Question: Using the fda package I have created the fd object called "curve":
'''
splinebasis = create.bspline.basis(rangeval = c(0,100),
nbasis = 23,
norder = 4)
curve = smooth.basis(x, y, splinebasis)$fd
'''
At this point I can easily plot my fd object through the command:
'''
plot(curve)
'''

Obtaining a fine result.
*.
-
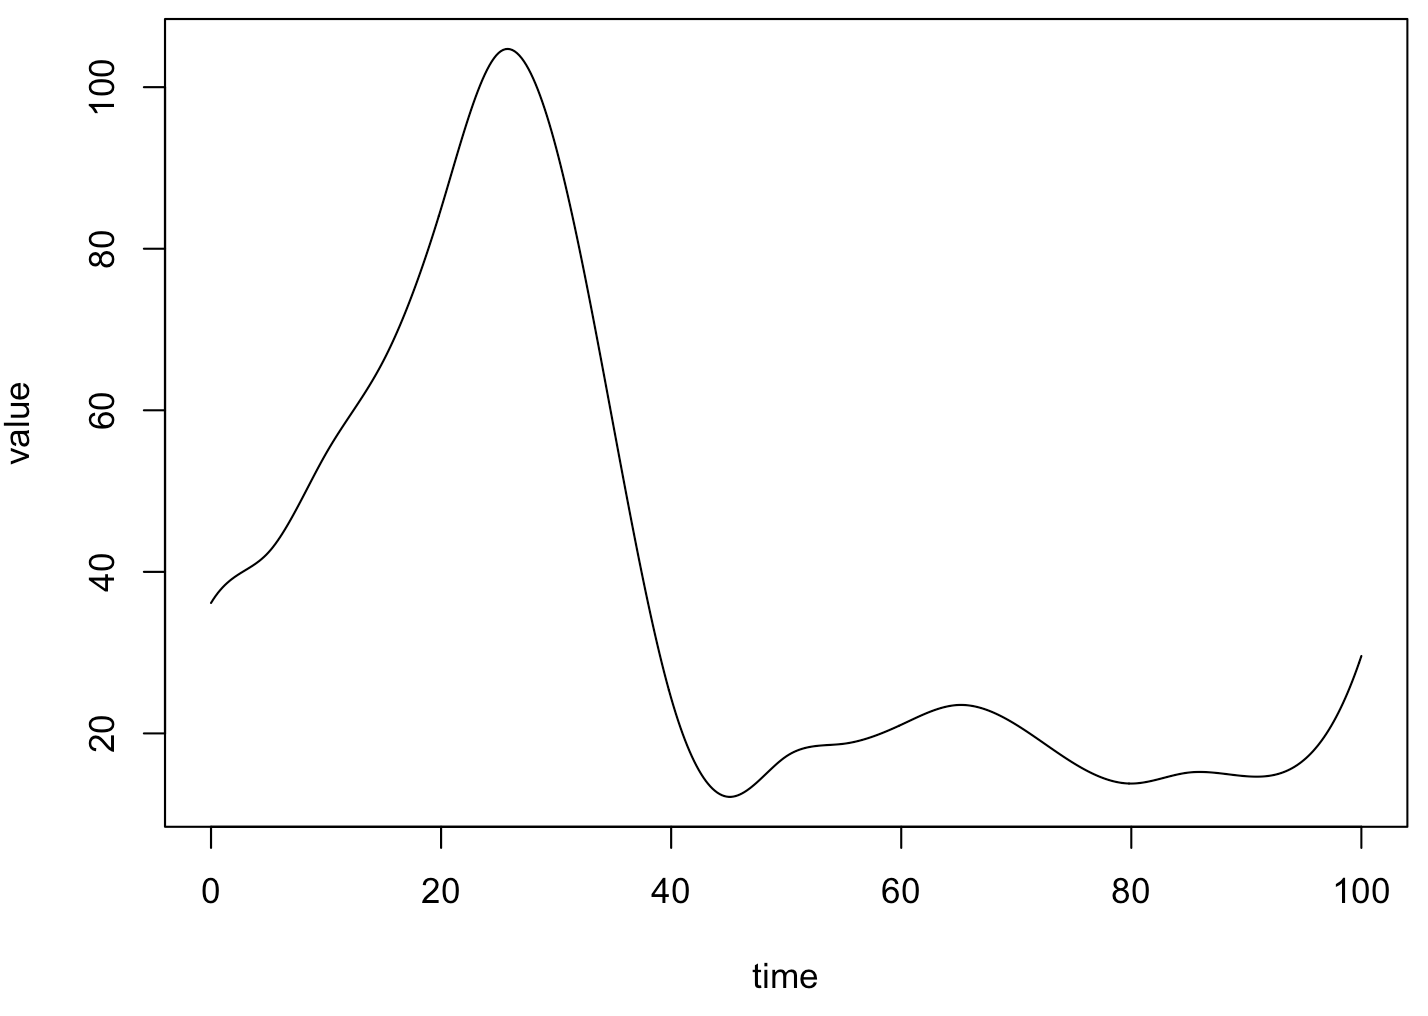
Answer: Here is a simple solution using 'predict' from the 'fda' package.
'''
library(fda)
set.seed(1)
x <- 0:100
y <- cumsum(rnorm(101))
splinebasis <- create.bspline.basis(rangeval = c(0,100),
nbasis = 23,
norder = 4)
curve <- smooth.basis(x, y, splinebasis)
# Plot using base graphic engine
plot(curve$fd)
'''
<URL>
'''
# Plot using ggplot2
library(ggplot2)
xx <- seq(0,100,0.1)
df <- data.frame(x=xx, yhat = predict(curve, newdata=xx))
ggplot(data=df, aes(x=x, y=yhat)) +
geom_line() +
geom_hline(aes(yintercept=0), linetype=2) +
labs(x="time", y="value") +
theme_bw()
'''
<URL>